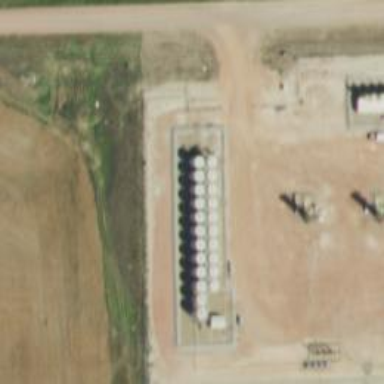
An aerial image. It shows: Storage tank that is man-made.